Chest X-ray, PA view. Patient: 76 years old, sex M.
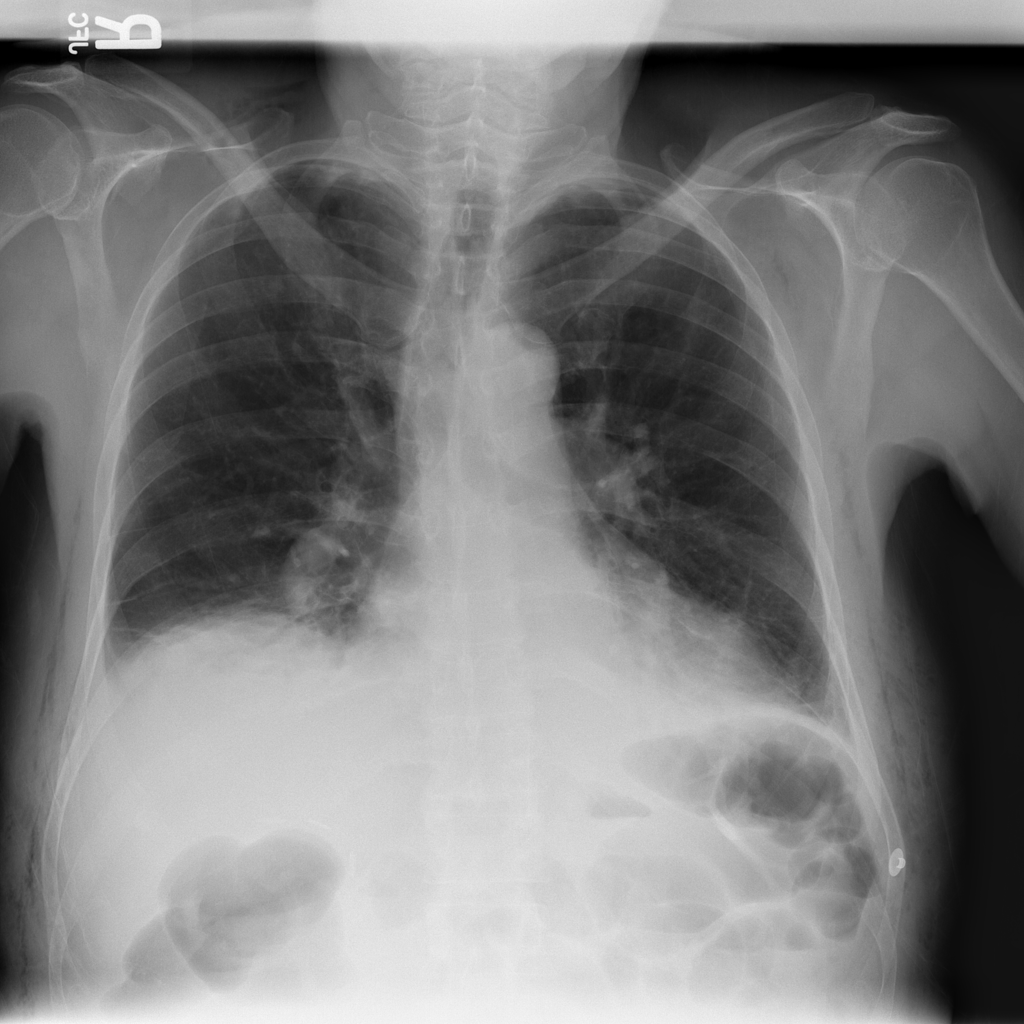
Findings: Effusion, Infiltration